Question: I am trying to use python pandas to compute:
10 day and 30 day cumulative % performance in (stock ticker RTH "minus" stock tiker SPY) certain performance threshold in stock ticker USO occurs (=>10% in a 5-day window)
Here is my code:
'''
import pandas as pd
import datetime
import pandas_datareader.data as web
from pandas import Series, DataFrame
start = datetime.datetime(2012, 4, 1)
end = datetime.datetime.now()
dfcomp = web.DataReader(['USO', 'RTH', 'SPY'],'yahoo',start=start,end=end)['Adj Close']
dfcomp_daily_returns = dfcomp.pct_change()
dfcomp_daily_returns = dfcomp_daily_returns.dropna().copy()
dfcomp_daily_returns.head()
Symbols USO RTH SPY
Date
2012-04-03 -0.009243 -0.004758 -0.004089
2012-04-04 -0.020676 -0.007411 -0.009911
2012-04-05 0.010814 0.003372 -0.000501
2012-04-09 -0.007387 -0.006961 -0.011231
2012-04-10 -0.011804 -0.018613 -0.016785
'''

I added several more rows so it might be easier to work with if someone can help
'''
Symbols USO RTH SPY
Date
2012-04-03 -0.009243 -0.004758 -0.004089
2012-04-04 -0.020676 -0.007411 -0.009911
2012-04-05 0.010814 0.003372 -0.000501
2012-04-09 -0.007387 -0.006961 -0.011231
2012-04-10 -0.011804 -0.018612 -0.016785
2012-04-11 0.012984 0.010345 0.008095
2012-04-12 0.011023 0.010970 0.013065
2012-04-13 -0.007353 -0.004823 -0.011888
2012-04-16 0.000766 0.004362 -0.000656
2012-04-17 0.011741 0.015440 0.014812
2012-04-18 -0.014884 -0.000951 -0.003379
2012-04-19 -0.002305 -0.006183 -0.006421
2012-04-20 0.011037 0.002632 0.001670
2012-04-23 -0.009139 -0.015513 -0.008409
2012-04-24 0.003587 -0.004364 0.003802
'''
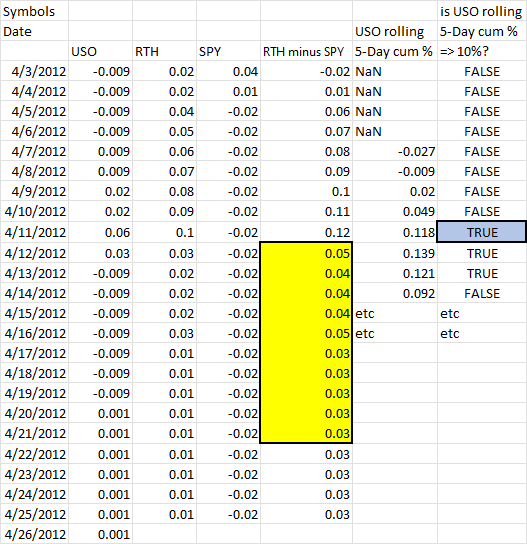
Answer: I think this is a solution to your question. Note that I copied your code up to 'dropna()', and have also used 'import numpy as np'. You don't need to use 'from pandas import Series, DataFrame', especially as you have already used 'import pandas as pd'.
The main computations use <URL>.
'''
# 5-day cumulative %
dfcomp_daily_returns["5_day_cum_%"] = dfcomp_daily_returns["USO"].rolling(5).apply(lambda x: np.prod(1+x)-1)
# RTH - SPY
dfcomp_daily_returns["RTH-SPY"] = dfcomp_daily_returns["RTH"] - dfcomp_daily_returns["SPY"]
# 10-day cumulative %
dfcomp_daily_returns["output_10"] = dfcomp_daily_returns["RTH-SPY"].rolling(10).apply(lambda x: np.prod(1+x)-1).shift(-10).where(dfcomp_daily_returns["5_day_cum_%"] > 0.1, np.nan)
# 30-day cumulative %
dfcomp_daily_returns["output_30"] = dfcomp_daily_returns["RTH-SPY"].rolling(30).apply(lambda x: np.prod(1+x)-1).shift(-30).where(dfcomp_daily_returns["5_day_cum_%"] > 0.1, np.nan)
'''
I won't print the output, given that there are thousands of rows, and the occurrences of '["5_day_cum_%"] > 0.1' are irregular.
How this code works:
- '5_day_cum_%'- 'RTH-SPY''RTH''SPY'- 'RTH-SPY''.shift()''.rolling()'<URL>''[5_day_cum_%] > 0.1''np.nan'
From your additions in the comments, here are two options for each of those (one using 'pd.where' again, the other just using standard pandas filtering (I'm not sure if it has an actual name). In both, the standard filtering is shorter.
A list of all the dates:
'''
# Option 1: pd.where
list(dfcomp_daily_returns.where(dfcomp_daily_returns["5_day_cum_%"] > 0.1, np.nan).dropna(subset=["5_day_cum_%"]).index)
# Option 2: standard pandas filtering
list(dfcomp_daily_returns[dfcomp_daily_returns["5_day_cum_%"] > 0.1].index)
'''
A dataframe of only those with 5-day return greater than 10%:
'''
# Option 1: pd.where
dfcomp_daily_returns.where(dfcomp_daily_returns["5_day_cum_%"] > 0.1, np.nan).dropna(subset=["5_day_cum_%"])[["5_day_cum_%", "output_10", "output_30"]]
# Option 2: standard pandas row filtering
dfcomp_daily_returns[dfcomp_daily_returns["5_day_cum_%"] > 0.1][["5_day_cum_%", "output_10", "output_30"]]
'''